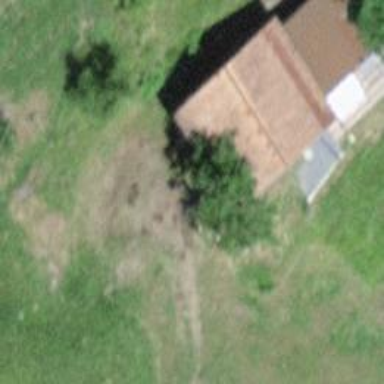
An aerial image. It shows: Barn.